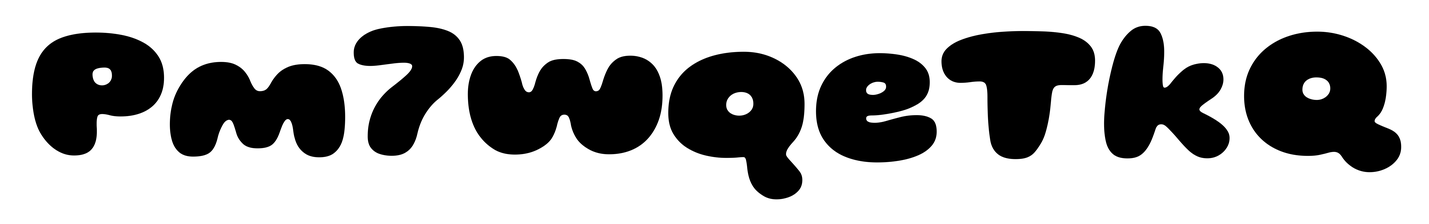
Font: Gluten_Black